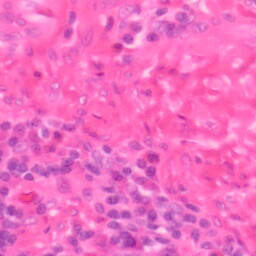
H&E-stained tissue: Colon